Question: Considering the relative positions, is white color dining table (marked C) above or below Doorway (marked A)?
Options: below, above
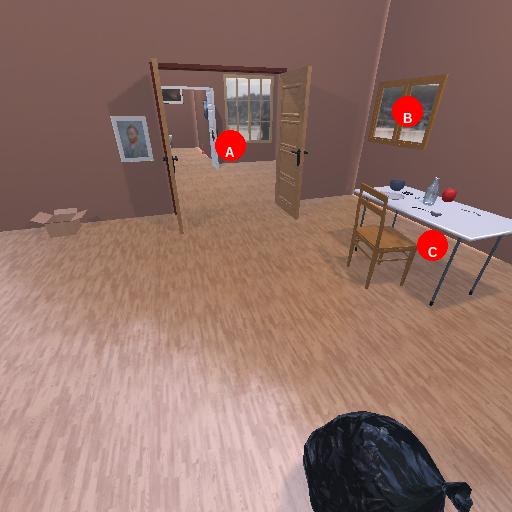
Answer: below